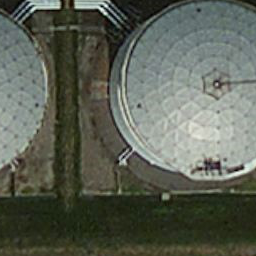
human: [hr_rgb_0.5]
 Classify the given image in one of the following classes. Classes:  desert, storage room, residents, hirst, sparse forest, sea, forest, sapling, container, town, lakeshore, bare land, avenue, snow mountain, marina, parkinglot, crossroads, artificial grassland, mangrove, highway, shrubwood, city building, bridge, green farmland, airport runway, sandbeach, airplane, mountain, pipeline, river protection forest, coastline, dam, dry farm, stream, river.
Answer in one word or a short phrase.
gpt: storage room